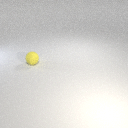
small yellow rubber sphere